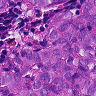
Metastatic tissue present: yes